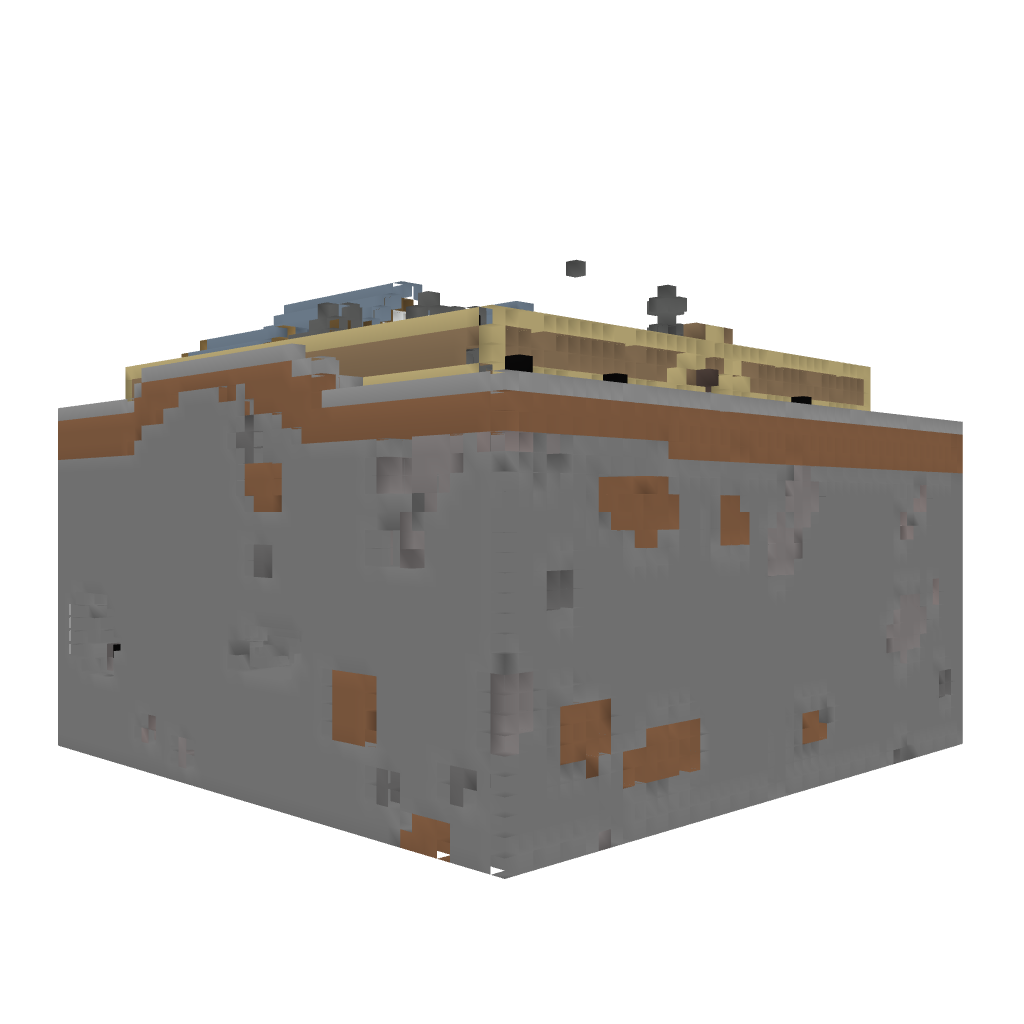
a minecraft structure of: Lovely small house with path garden